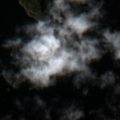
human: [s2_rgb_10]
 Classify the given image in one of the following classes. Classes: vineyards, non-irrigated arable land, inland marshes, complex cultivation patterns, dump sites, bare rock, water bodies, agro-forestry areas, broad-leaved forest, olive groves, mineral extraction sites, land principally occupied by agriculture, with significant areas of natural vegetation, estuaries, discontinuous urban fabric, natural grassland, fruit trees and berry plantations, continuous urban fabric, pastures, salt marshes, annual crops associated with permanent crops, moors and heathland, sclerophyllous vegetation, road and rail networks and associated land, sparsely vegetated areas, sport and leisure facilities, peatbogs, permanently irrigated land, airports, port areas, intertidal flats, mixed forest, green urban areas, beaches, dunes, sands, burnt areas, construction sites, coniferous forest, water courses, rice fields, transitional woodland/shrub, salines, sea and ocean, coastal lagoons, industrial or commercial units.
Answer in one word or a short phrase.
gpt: sea and ocean